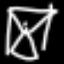
Label: hourglass